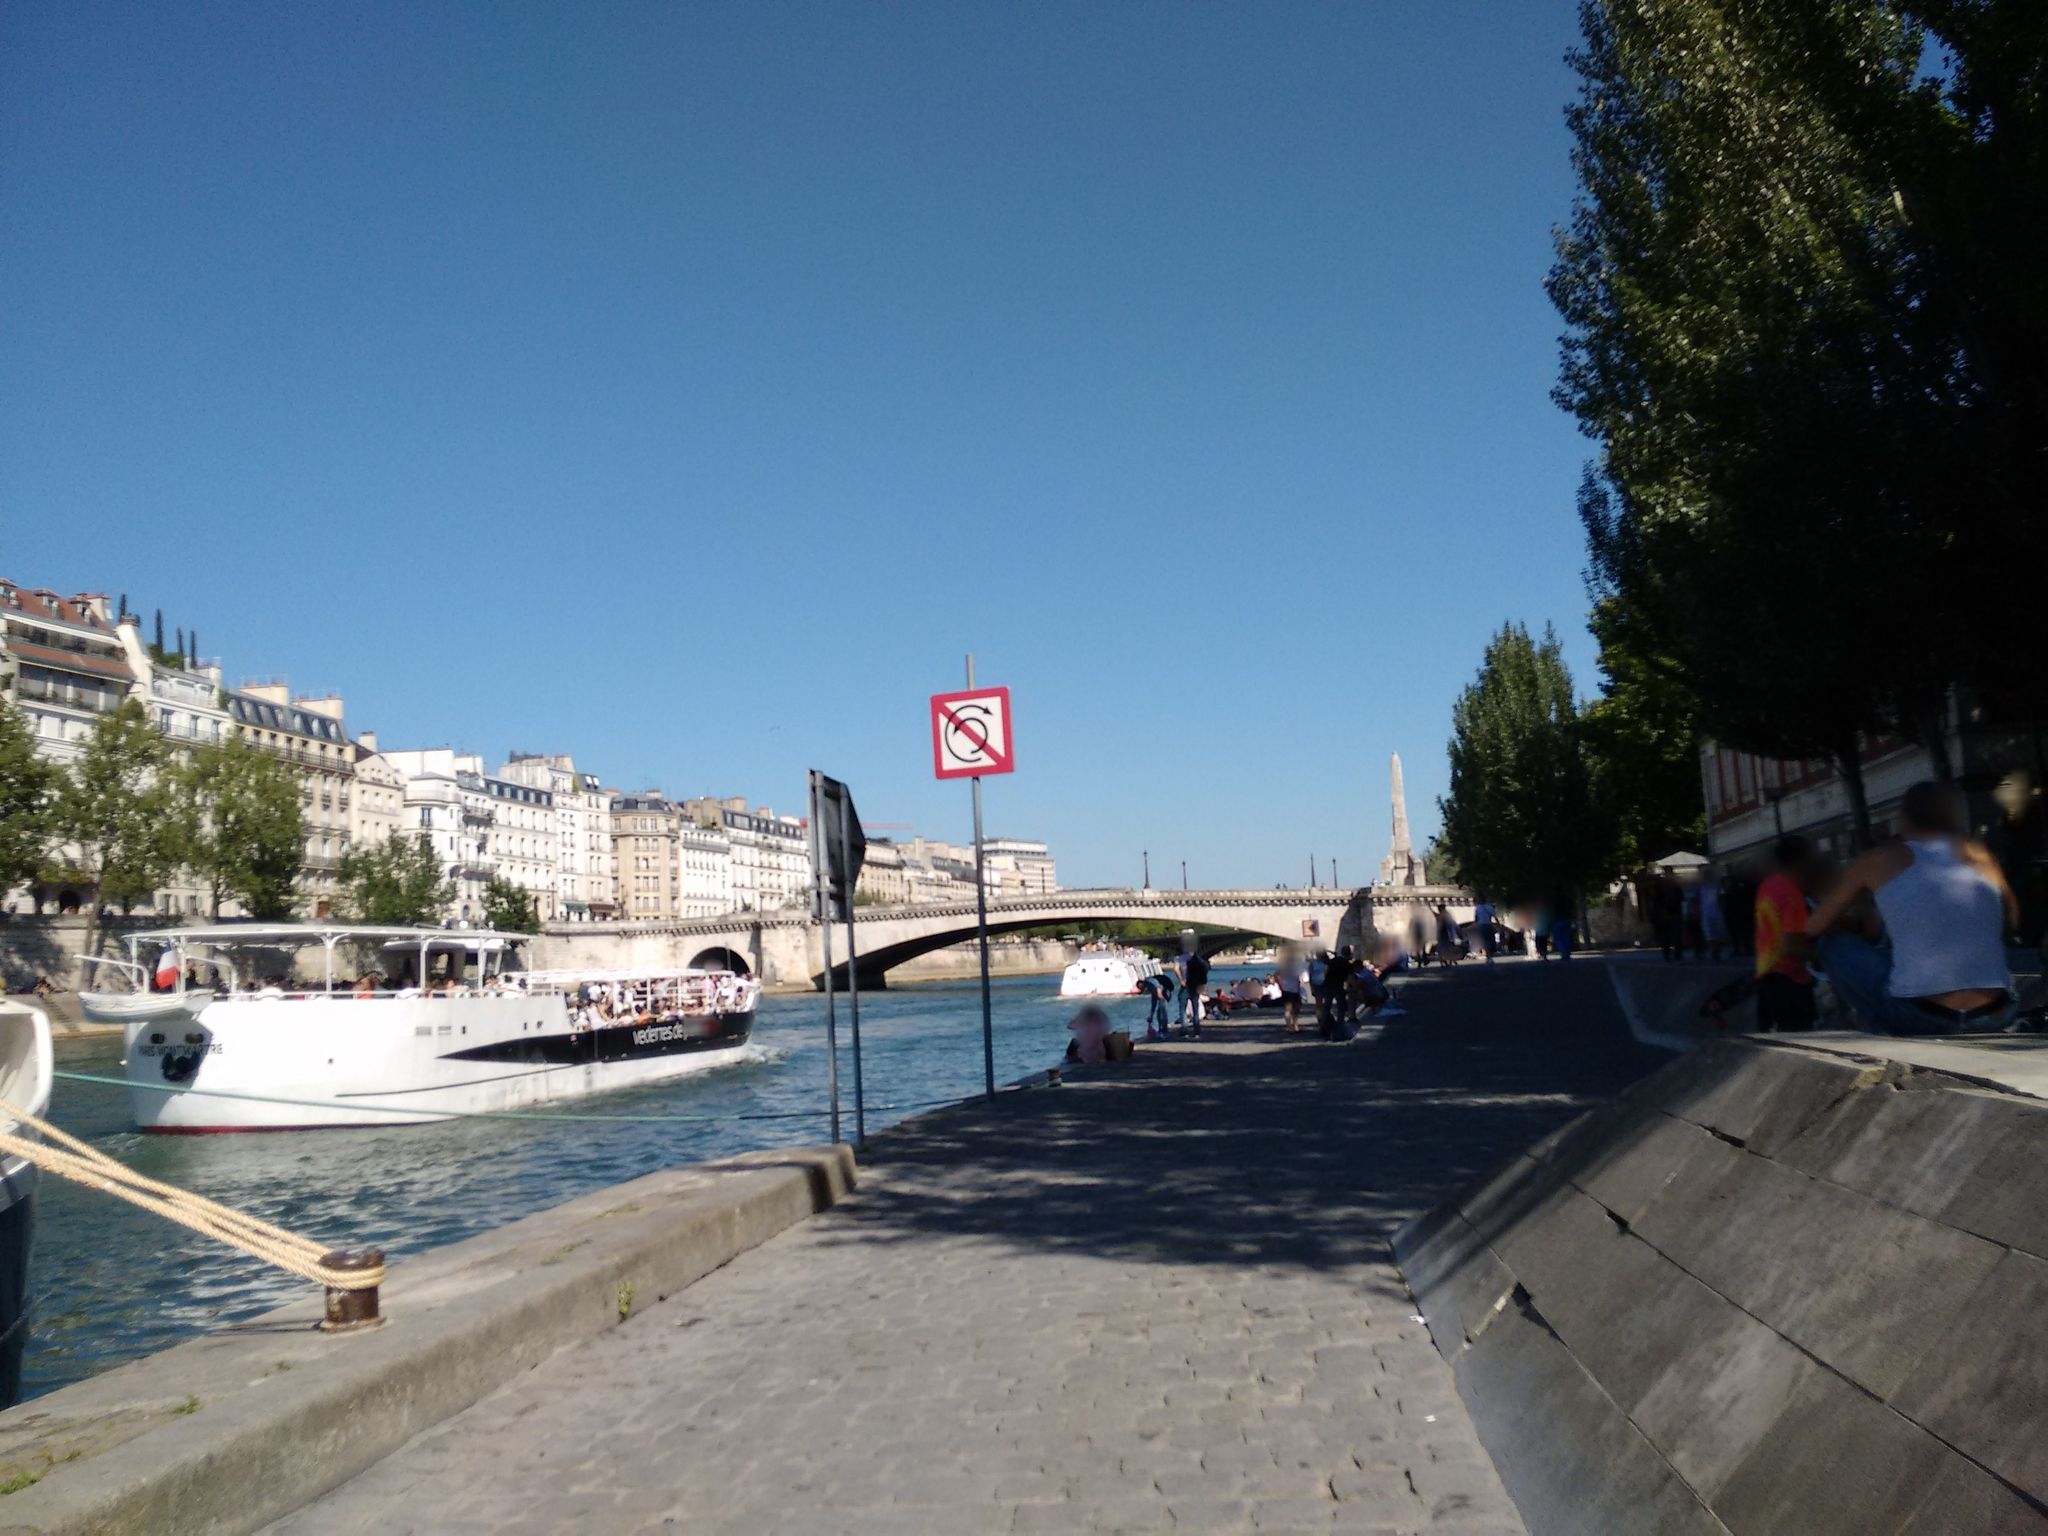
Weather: clear
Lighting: day
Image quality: good
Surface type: walking surface
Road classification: footway
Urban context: urban centre
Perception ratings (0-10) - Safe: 3.2, Lively: 5.13, Beautiful: 7.65, Boring: 6.67, Depressing: 5.02, Wealthy: 5.45